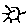
Label: sun